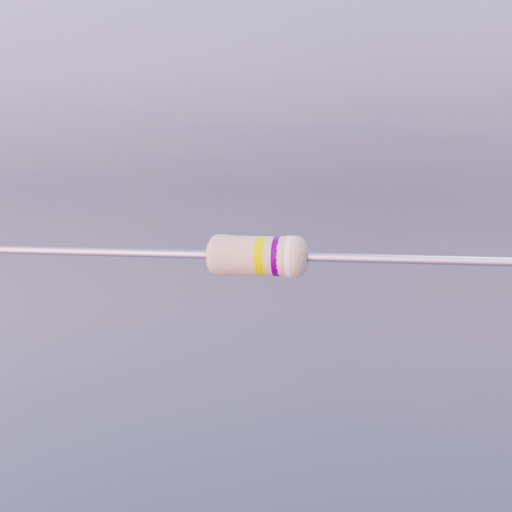
Resistor colour bands (in order): yellow, violet, white